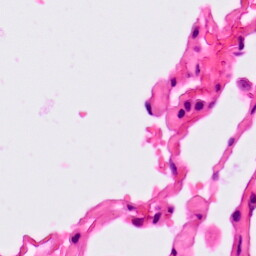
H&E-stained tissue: Lung